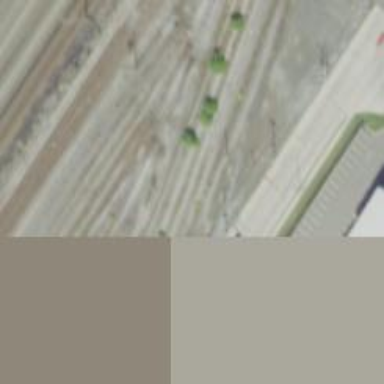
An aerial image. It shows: Disused railway.